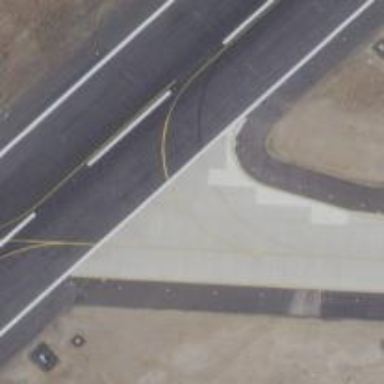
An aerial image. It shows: View of taxiway at the airport.